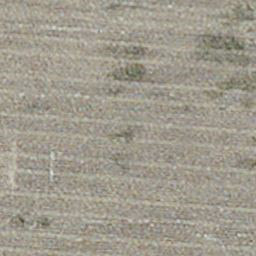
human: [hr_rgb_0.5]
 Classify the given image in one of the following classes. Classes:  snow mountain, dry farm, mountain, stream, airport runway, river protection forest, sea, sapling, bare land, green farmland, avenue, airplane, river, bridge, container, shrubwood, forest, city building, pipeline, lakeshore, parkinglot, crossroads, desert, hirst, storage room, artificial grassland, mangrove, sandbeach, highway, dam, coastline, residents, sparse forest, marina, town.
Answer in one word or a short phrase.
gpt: dry farm